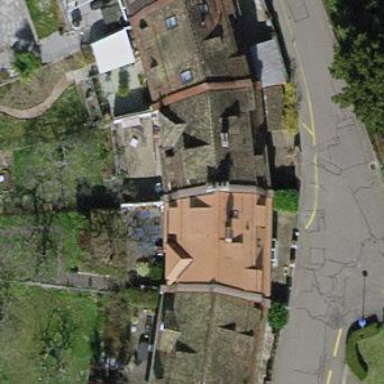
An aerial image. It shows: Terrace building with mansard roof shape.